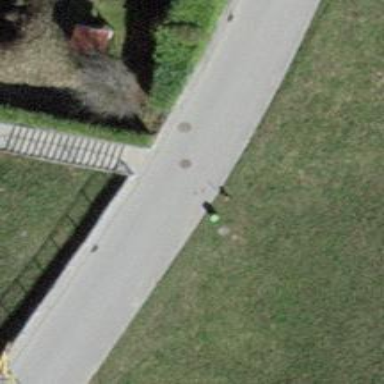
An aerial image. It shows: Set of steps on the road.